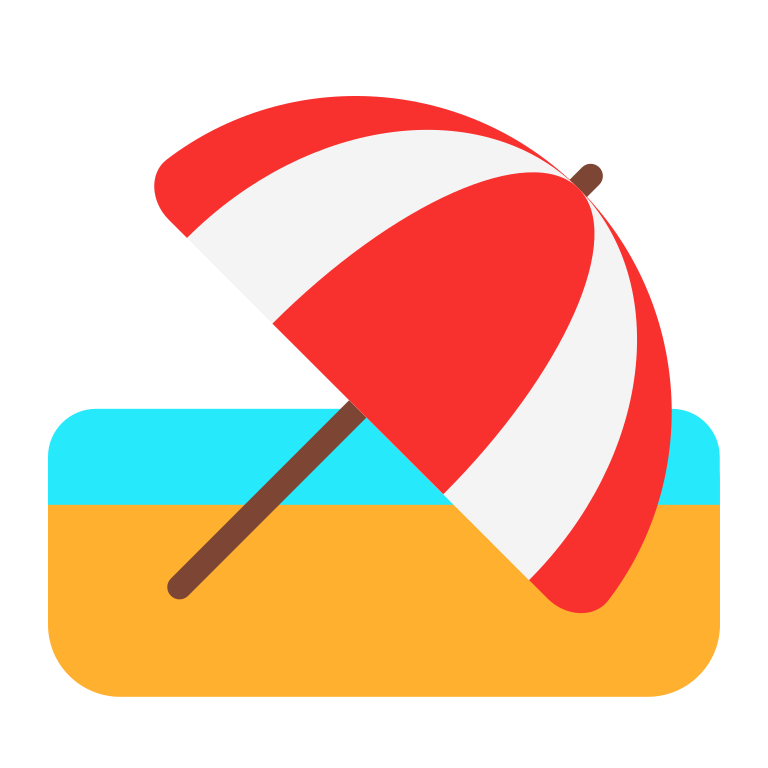
beach with umbrella flat